This grayscale texture is a bearing vibration snapshot reshaped row-by-row into a square image. Diagnose the bearing from this image, choosing from: normal, inner_race, outer_race, ball.
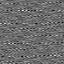
Answer: outer_race